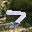
Label: 7